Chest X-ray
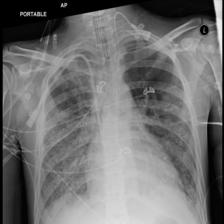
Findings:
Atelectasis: negative
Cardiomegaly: negative
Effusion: negative
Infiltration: positive
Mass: negative
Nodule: negative
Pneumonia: negative
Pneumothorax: negative
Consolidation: negative
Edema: negative
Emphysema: negative
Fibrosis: negative
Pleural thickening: negative
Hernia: negative